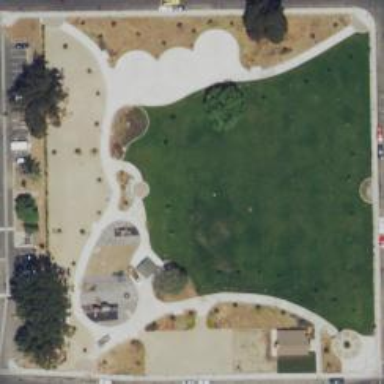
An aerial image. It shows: Park.